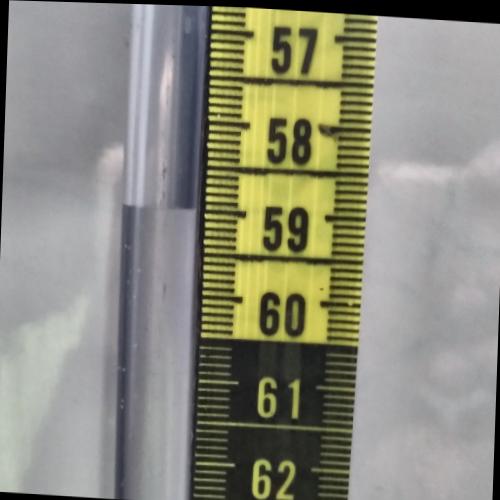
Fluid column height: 59.0 cm